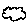
Label: cloud